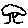
Label: tree